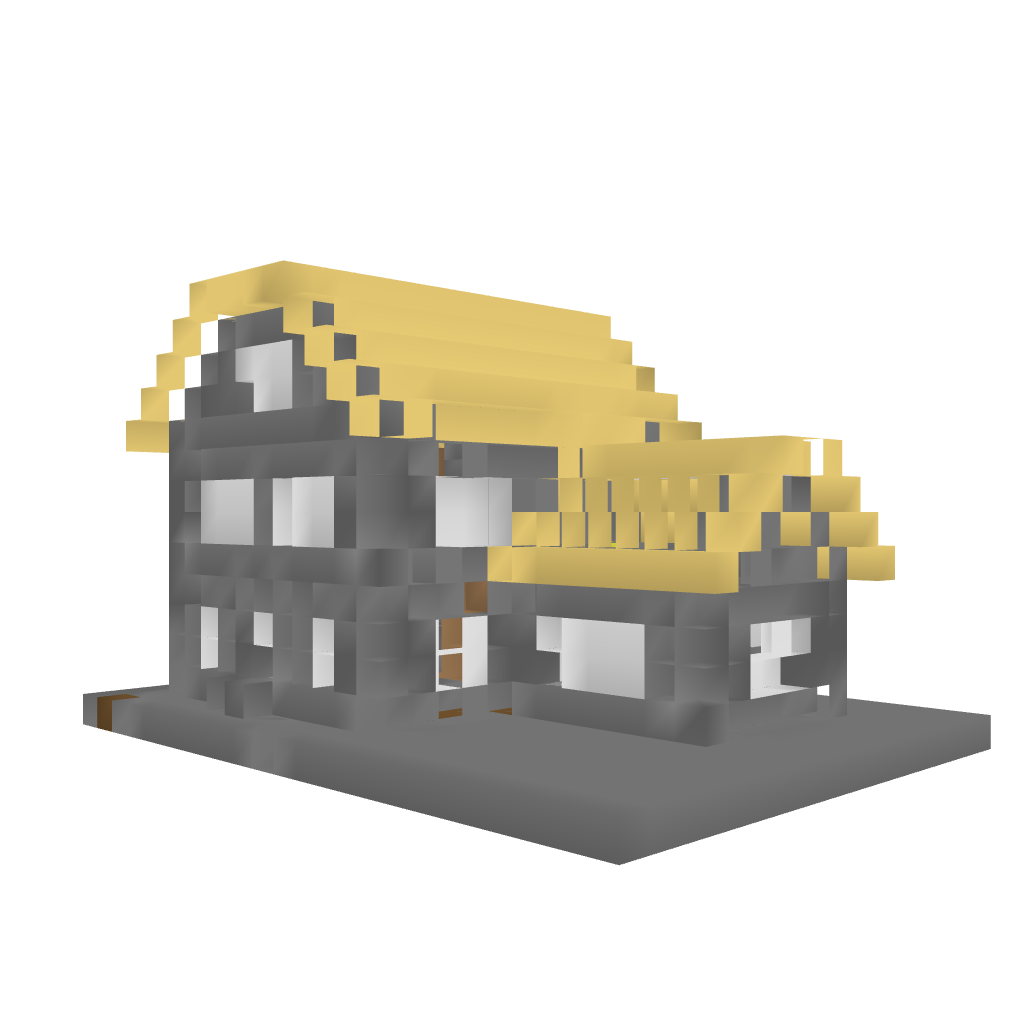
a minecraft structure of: mansion 2 high quality